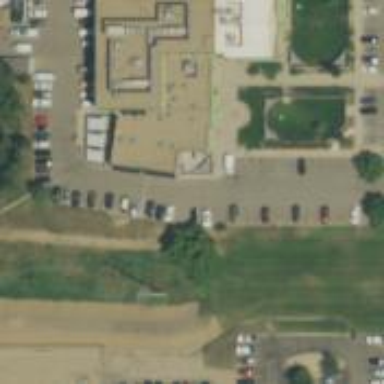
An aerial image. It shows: Office building that serves as animal shelter.